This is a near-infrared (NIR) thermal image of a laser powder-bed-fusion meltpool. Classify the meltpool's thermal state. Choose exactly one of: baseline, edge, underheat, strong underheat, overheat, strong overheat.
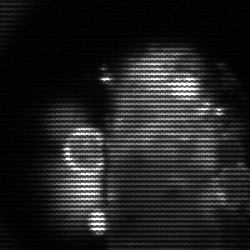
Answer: strong underheat